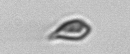
Label: Cryptophyta